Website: crate-barrel
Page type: customer-info-address
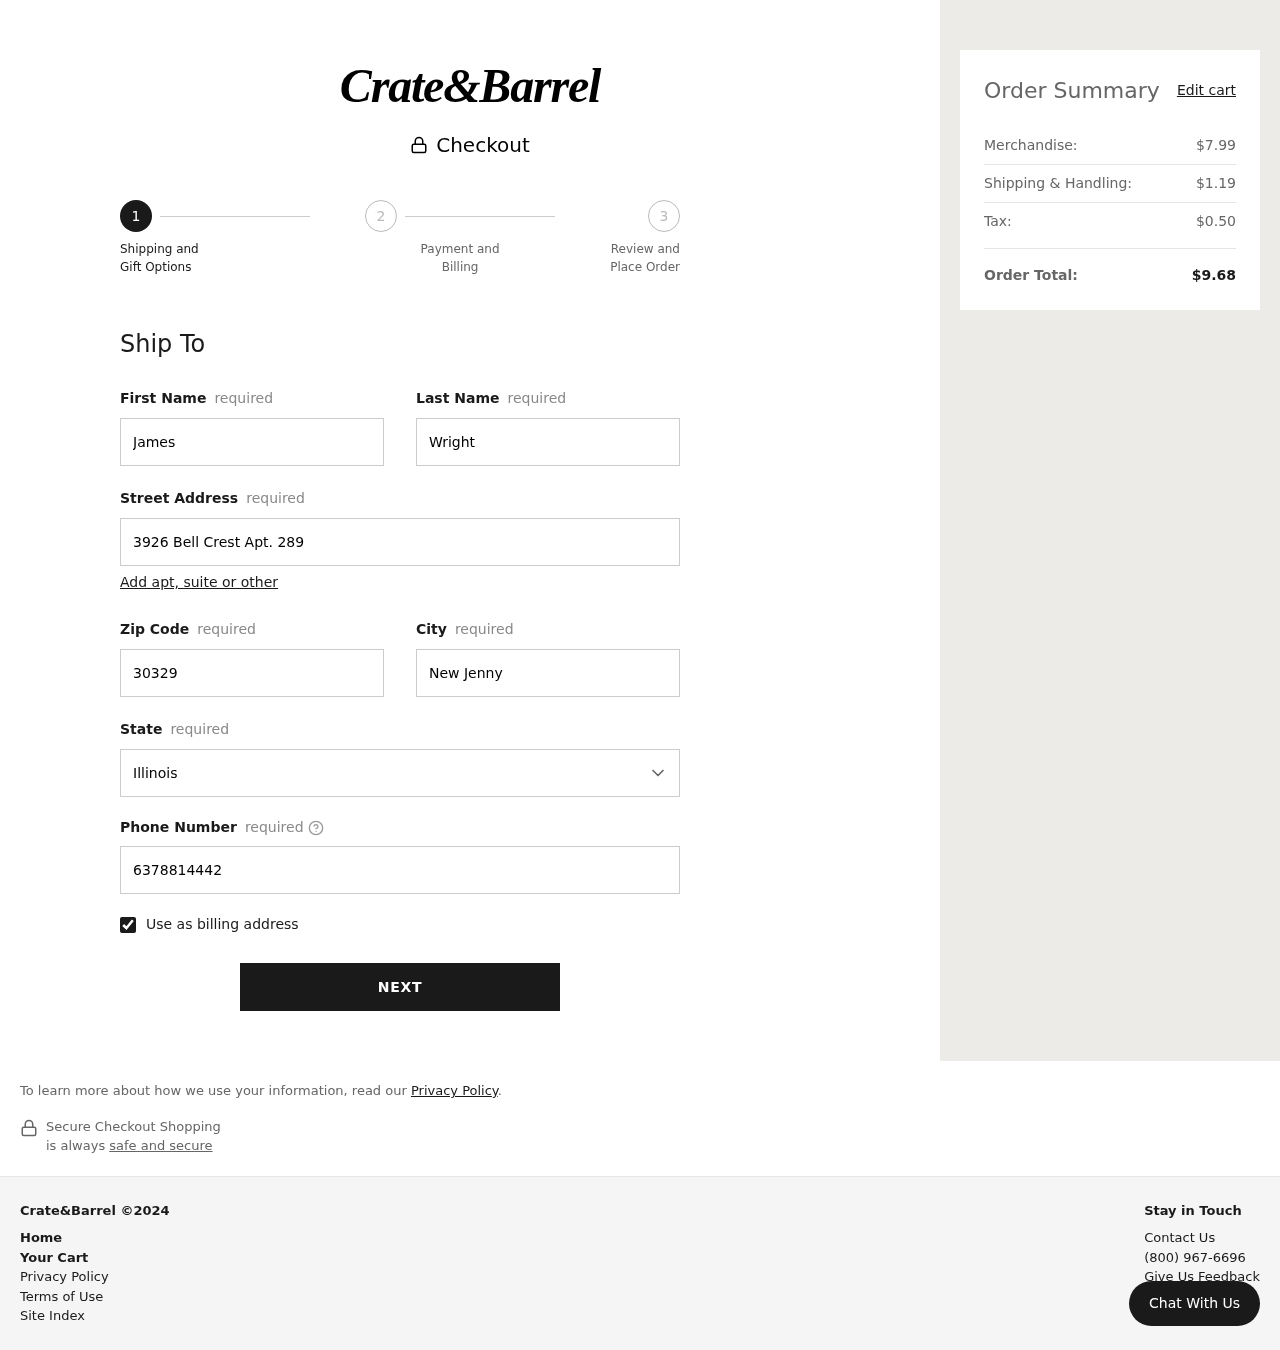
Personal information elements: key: PII_CITY
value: New Jenny
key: PII_FIRSTNAME
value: James
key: PII_LASTNAME
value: Wright
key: PII_PHONE
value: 6378814442
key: PII_POSTCODE
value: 30329
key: PII_STATE
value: Illinois
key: PII_STREET
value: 3926 Bell Crest Apt. 289
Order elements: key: ORDER_SUBTOTAL
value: $7.99
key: ORDER_SHIPPING_COST
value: $1.19
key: ORDER_TAX
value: $0.50
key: ORDER_TOTAL
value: $9.68